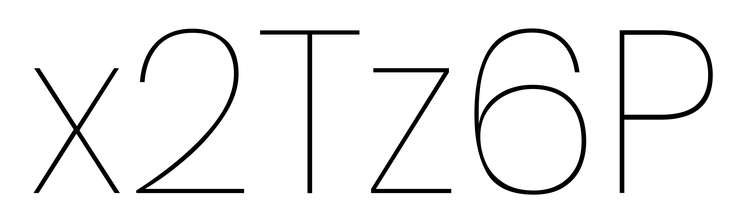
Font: Poppins-Thin